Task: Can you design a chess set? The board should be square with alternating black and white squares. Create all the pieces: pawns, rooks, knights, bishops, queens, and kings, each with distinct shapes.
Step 5570:
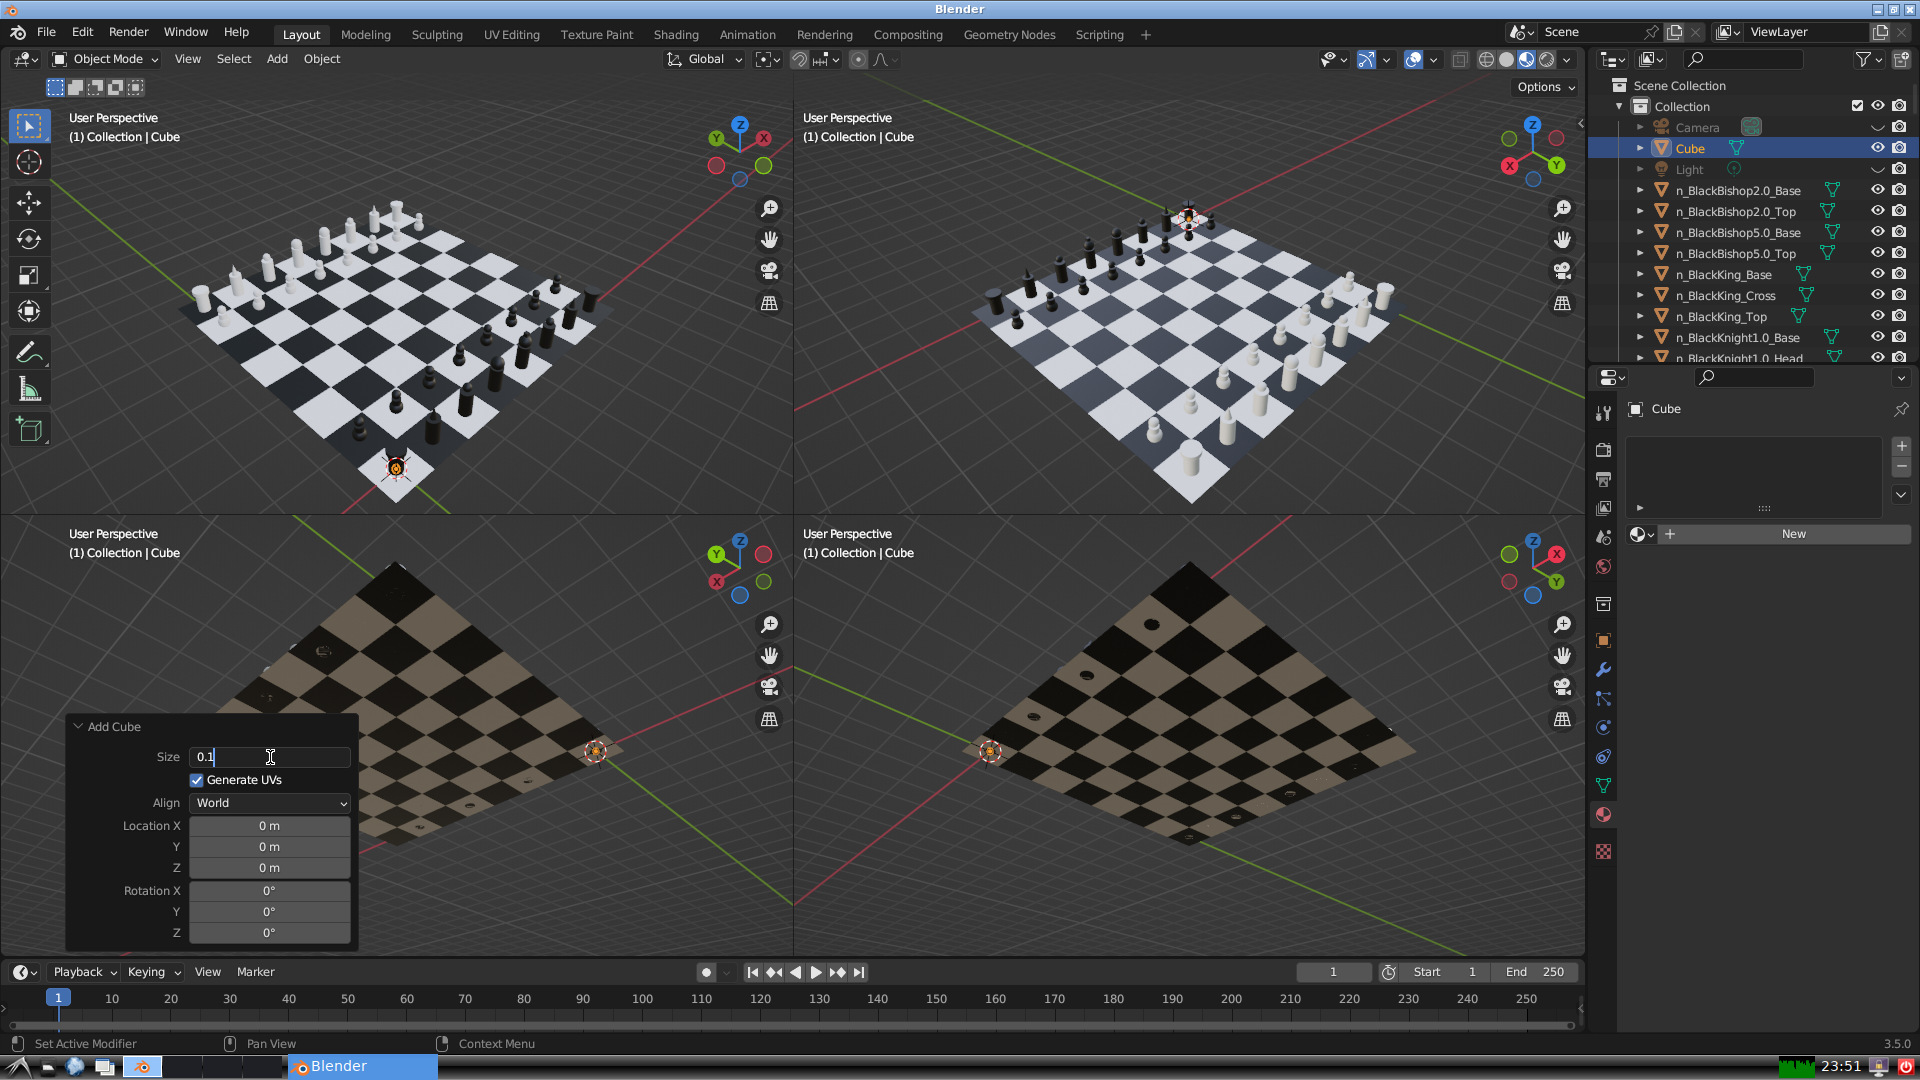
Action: {"key_press": ['Return']}